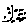
Label: moon